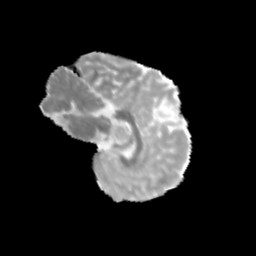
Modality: MD
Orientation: sagittal
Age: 12
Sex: male
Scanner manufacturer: siemens
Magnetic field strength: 3 T
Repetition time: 3.8 s
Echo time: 0.07 s